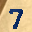
Label: 7